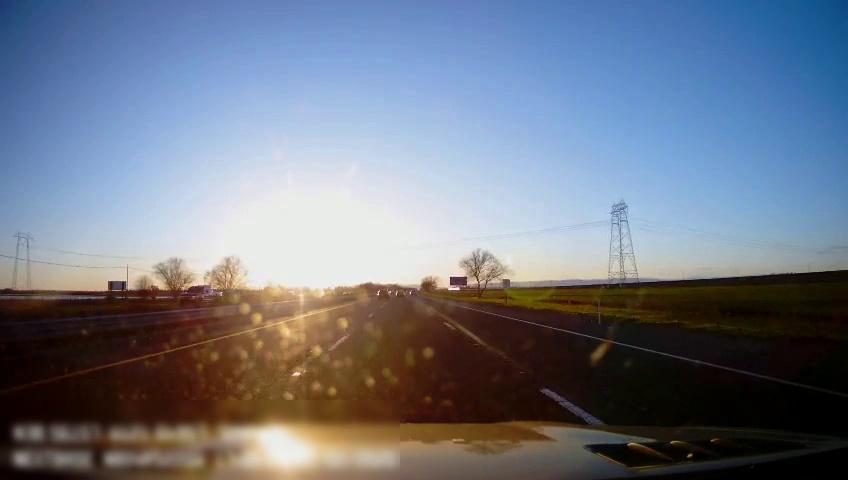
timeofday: Day
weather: Sunny
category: Drivable Space
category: Drivable Space
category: Vehicles | Car
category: Vehicles | Truck
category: Lanes | Alternate Lane
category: Lanes | Current Lane
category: Lanes | Current Lane
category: Lanes | Alternate Lane
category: Traffic | Signs
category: Traffic | Signs